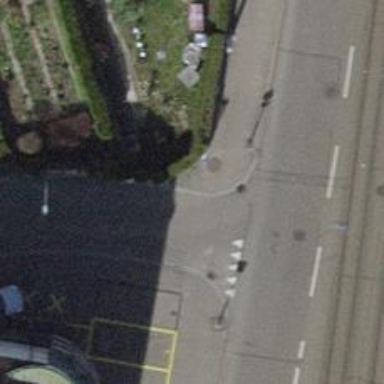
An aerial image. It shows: Kerb barrier.